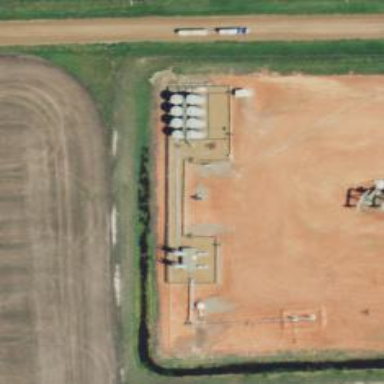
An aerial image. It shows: Storage tank with man-made structure.